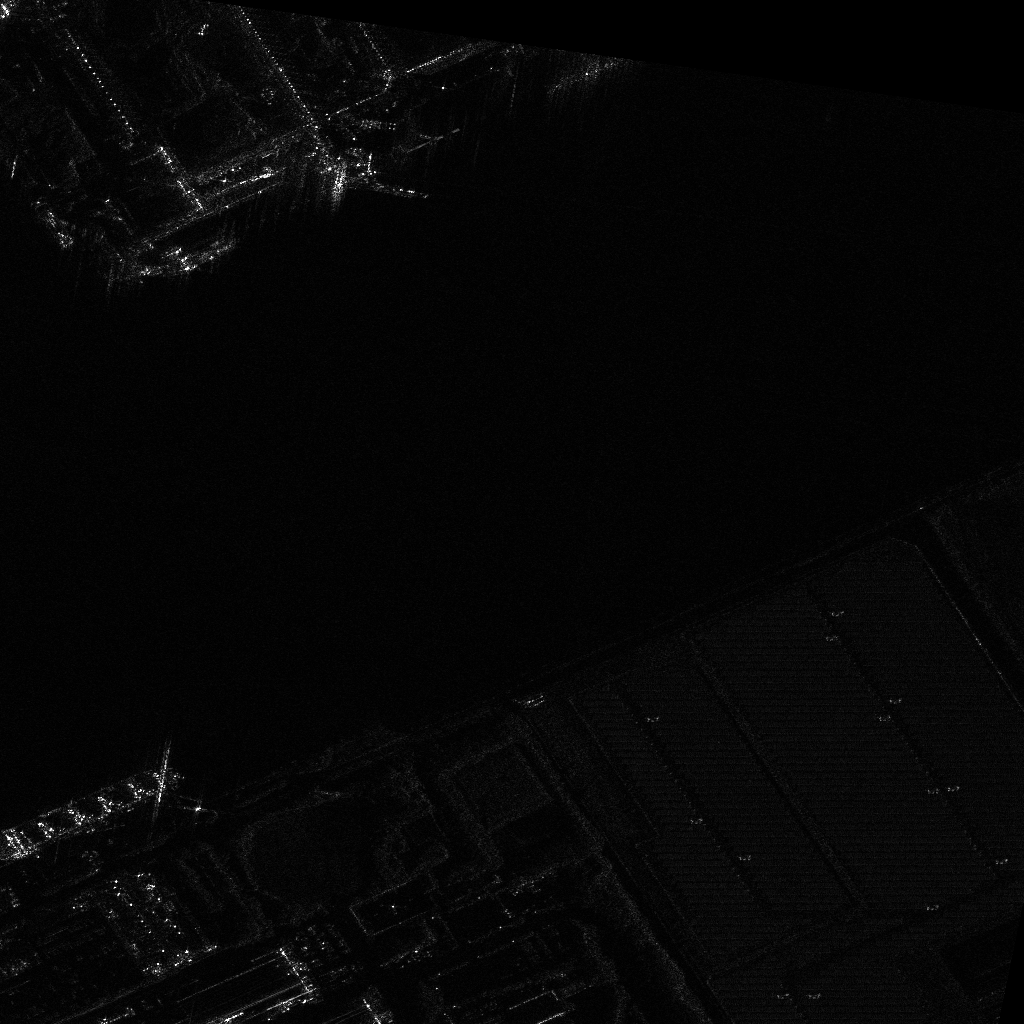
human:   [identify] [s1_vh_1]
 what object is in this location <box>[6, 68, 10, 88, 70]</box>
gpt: <ref>1 medium ore-oil at the bottom left</ref>

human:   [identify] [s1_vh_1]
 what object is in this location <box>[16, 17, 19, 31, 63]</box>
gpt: <ref>1 large container at the top left</ref>